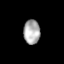
Tissue: skin
Cell type: Fibroblasts
Senescence score: 0.8282
Nuclear area (px): 392
Mean DAPI intensity: 173.214